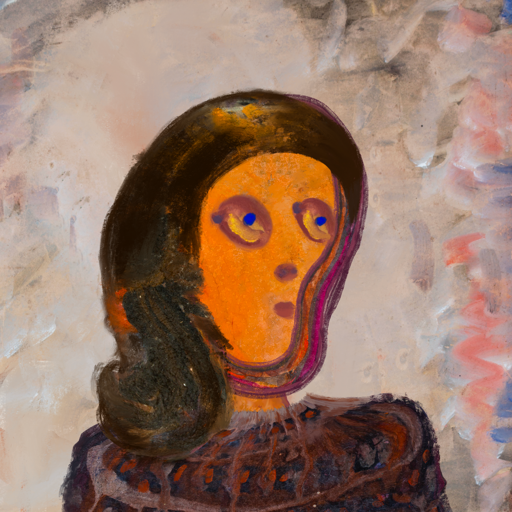
Background: Roy_Bahadur, Head And Neck Side: Hypocrite_w_Hair, Face Side: Mother_And_Son_Son, Bust: Hypocrite, Hair Side: Gypsy_Queen, Head Accessory: Blank, Second Necklace: Blank, Necklace: Blank, Baby: Blank